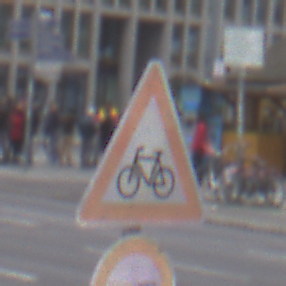
Verkehrszeichen: RadverkehrRechts
Zusatzzeichen unten: Ueberholverbot
Umgebung: Outdoor, Urban
Tageszeit: MorningAfternoon
Wetter: Overcast
Licht: Natural
Jahreszeit: NotSpecified
Kontrast: LowContrast